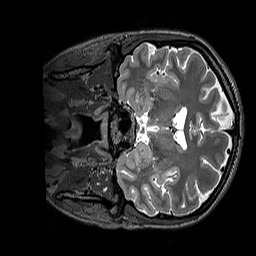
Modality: T2w
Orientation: coronal
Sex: female
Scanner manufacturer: siemens
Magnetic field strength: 3 T
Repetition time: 3.2 s
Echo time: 0.409 s